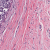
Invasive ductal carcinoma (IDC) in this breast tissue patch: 0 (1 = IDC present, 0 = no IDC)